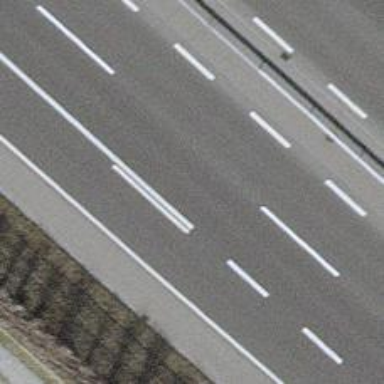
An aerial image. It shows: View of motorway.